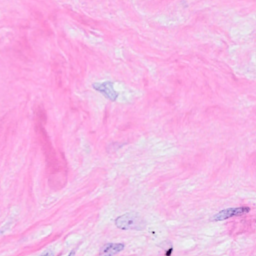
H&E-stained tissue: Breast